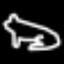
Label: frog